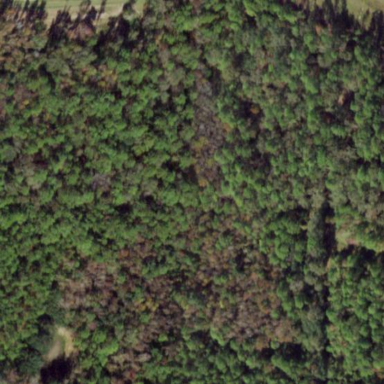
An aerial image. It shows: Woodland with needle-leaved trees.